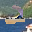
Label: 2